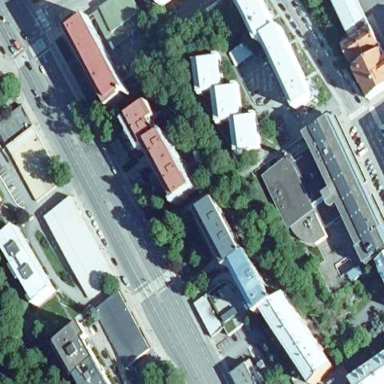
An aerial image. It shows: View of city block.